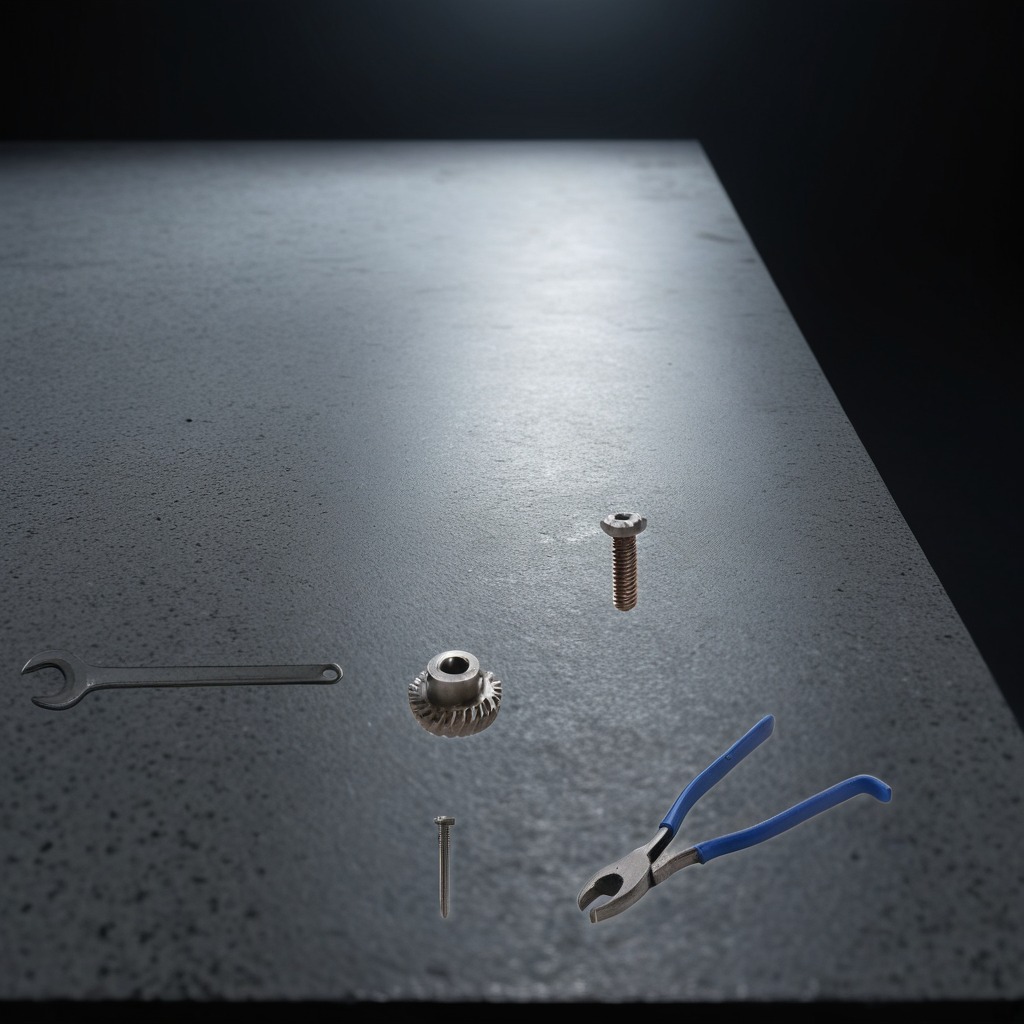
A steel gear with teeth, a metal machine screw, an iron nail, a pair of pliers, and a wrench are lying on a clean granite table inside a workshop at night dim ambient light soft shadows worn but